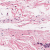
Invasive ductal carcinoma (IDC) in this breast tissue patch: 0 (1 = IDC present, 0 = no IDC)